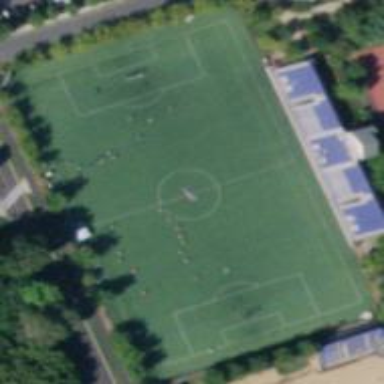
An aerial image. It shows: Soccer pitch for outdoor sports and leisure activities.